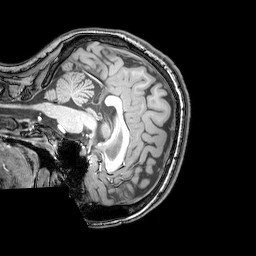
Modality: T1w
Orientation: sagittal
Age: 22
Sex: female
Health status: healthy
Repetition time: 0.081 s
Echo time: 0.037 s